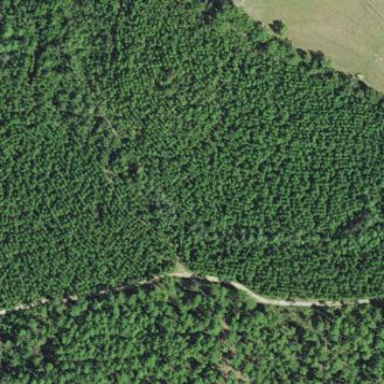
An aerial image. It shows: Forest dominated by needle-leaved trees.